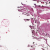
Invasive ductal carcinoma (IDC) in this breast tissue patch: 0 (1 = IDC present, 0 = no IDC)